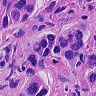
Metastatic tissue present: yes